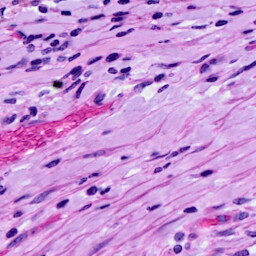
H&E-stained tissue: Ovarian